Interaction volume radius: 5 \u00c5
Interaction volume height: 40 \u00c5
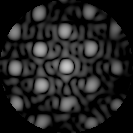
Disorder parameter: 0.2058